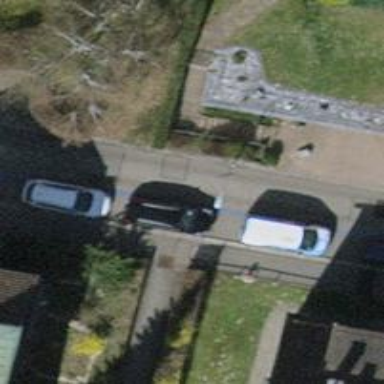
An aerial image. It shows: Paved footway.